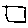
Label: square